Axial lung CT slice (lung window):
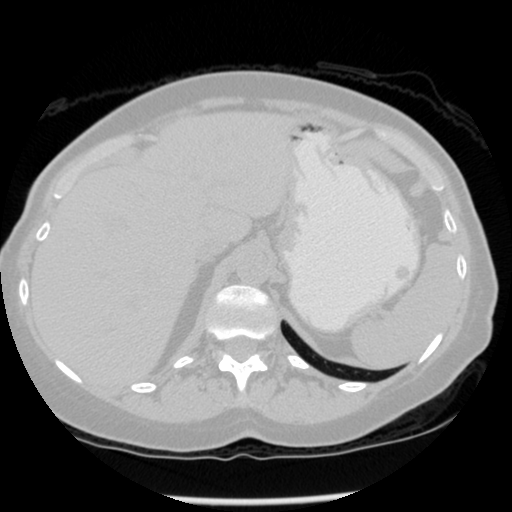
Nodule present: no